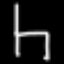
Label: chair